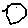
Label: hexagon